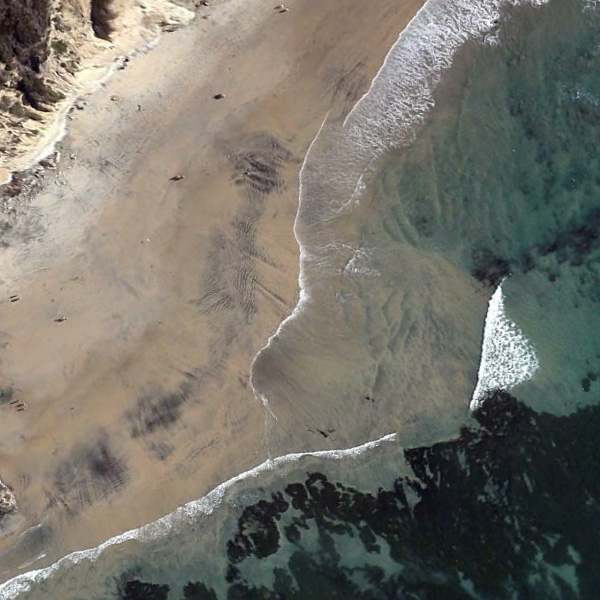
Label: Beach